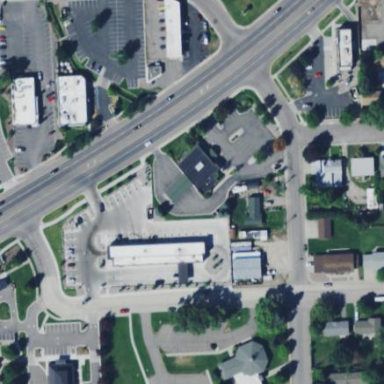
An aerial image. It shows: Retail area.